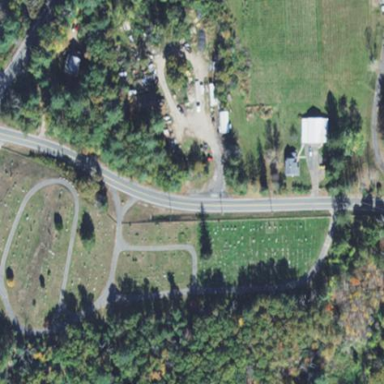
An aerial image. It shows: Cemetery that holds historical significance.